Question: I have following project structure:

:
'''
@Component
@FxmlView("/view/normal/dashboard-main.fxml")
public class DashboardMainController implements Initializable {
...some logic
}
'''
'@FxmlView' can be attached only once and accepts only one 'String'
Program should have three possible screen resolution (small, normal, large) to change dynamically in the program. So I'd like to use different predefined views for the same controller to manage.
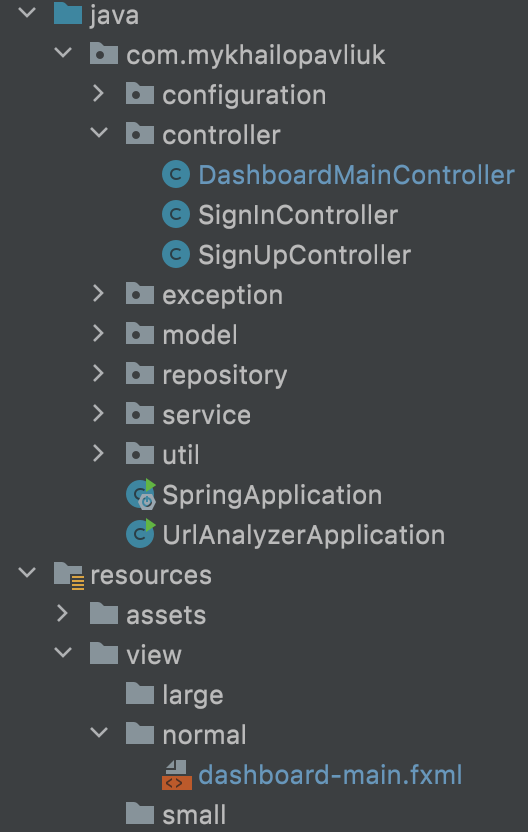
Answer: Presumably, you actually want to have a very different layout with different nodes and controls displayed in the different views, otherwise, you could just use the standard JavaFX sizing hints in <URL> to achieve what you want. So this is the assumption that this answer makes.
I don't know anything about "javafx weaver", but perhaps make the 'DashboardMainController' abstract, then define three subclasses for the different views and put your @FXMLView annotation on them.
You have to be careful in doing that as you will now have three controller instances, each linking to different nodes. However, this is probably exactly what you want.
In JavaFX, the controllers are tied pretty strongly with the views as the FXMLLoader will instantiate the node hierarchy for the view and insert it into the controller. So each controller instance and its associated nodes will map to a different view of the same underlying model data.
To keep everything in synch you will need to separate the model from <URL>, see:
- <URL>